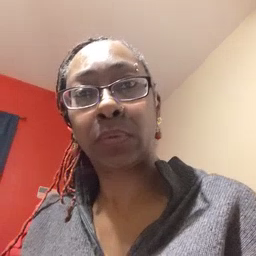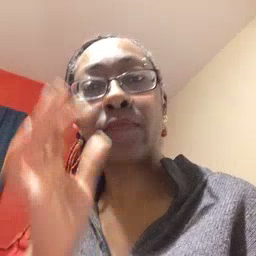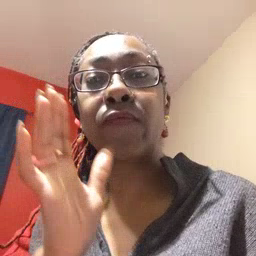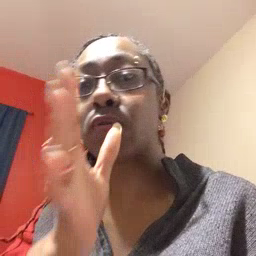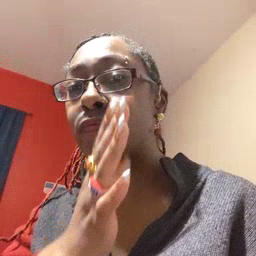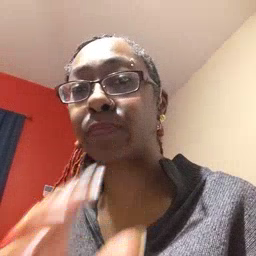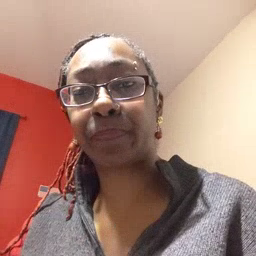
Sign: farm